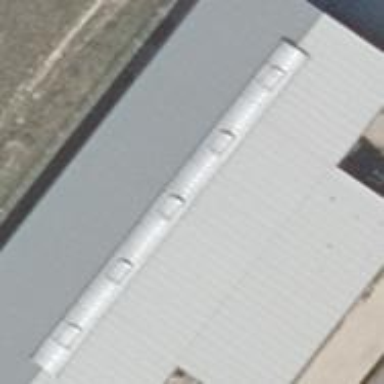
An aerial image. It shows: Commercial building.